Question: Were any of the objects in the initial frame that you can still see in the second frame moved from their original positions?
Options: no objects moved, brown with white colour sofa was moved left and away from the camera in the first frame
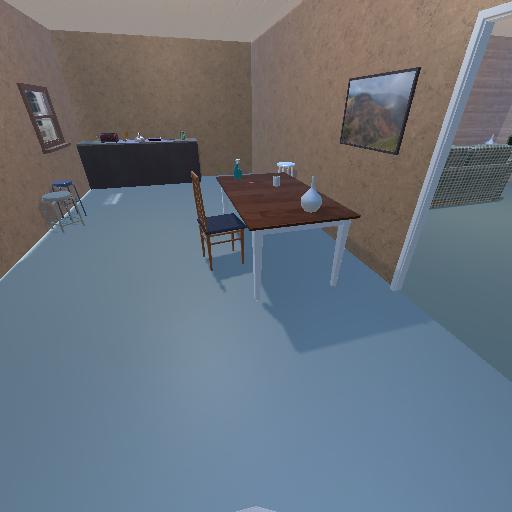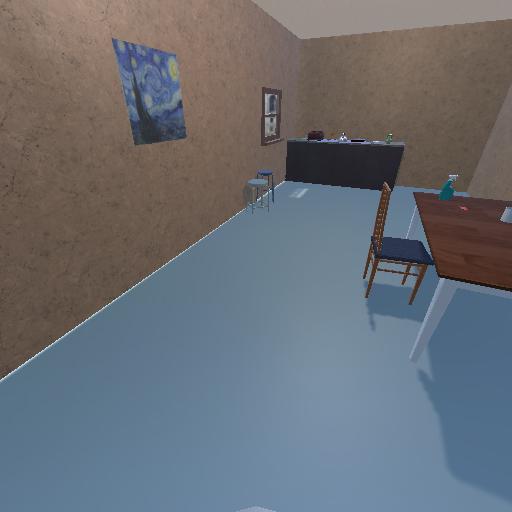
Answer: no objects moved